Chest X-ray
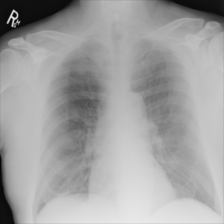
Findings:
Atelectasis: negative
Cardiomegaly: negative
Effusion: negative
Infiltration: negative
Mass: negative
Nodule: negative
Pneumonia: negative
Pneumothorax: negative
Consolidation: negative
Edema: negative
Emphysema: negative
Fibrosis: negative
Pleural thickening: negative
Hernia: negative